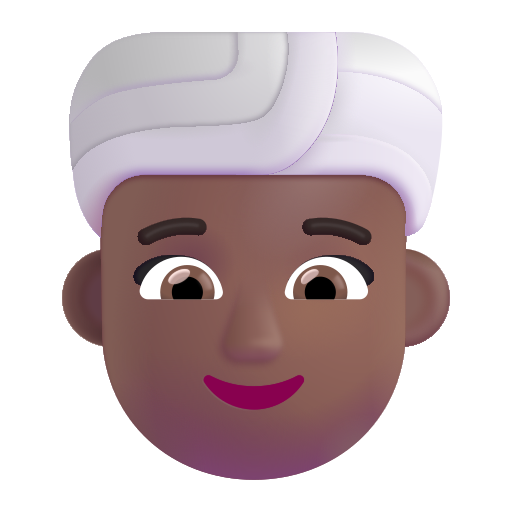
woman wearing turban color  dark